Question: I am using Google Maps API v3 on my webpage and currently when the page loads, the search box gets pre-populated with a search term I choose. But I need it to actually then search maps using that term. I can't seem to find any way to do this using only google's API, so I thought perhaps I could simulate an 'enter' key press using this code:
'''
var e = jQuery.Event("keydown");
e.which = 13;
$("#pac-input").trigger(e);
'''
('#pac-input' is the id of the '<input>' tag on the map)
However this doesn't seem to work.
So how can I force a search on the page load?
This is the search box I'm talking about

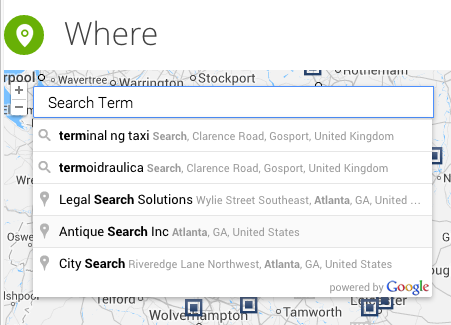
Answer: The first thing you have to think about is not which event has to be triggered, it's more important to know to trigger the events.
The predictions will be loaded asynchronously, so you must wait until they are available. There will not fire any event when the predictions are available, but you may observe the 'DOMNodeInserted'-event of the body(the dropdown will be inserted there) and check if the nodes have the className 'pac-item' (it's the className of the items in the dropdown).
Then these events must be triggered on the input:
1. keydown with keyCode:40 (to move to the first prediction in the dropdown)
2. keydown with keyCode:13 (to select/activate the prediction)
3. focus (to activate the input)
4. keydown with keyCode:13 (to send the request)
Example:
'''
var input = document.getElementById('pac-input'),
ac = new google.maps.places.SearchBox(input),
itemsloaded = google.maps.event
.addDomListener(document.body,
'DOMNodeInserted',
function(e){
if(e.target.className==='pac-item'){
//remove the listener
google.maps.event.removeListener(itemsloaded);
//trigger the events
google.maps.event.trigger( input, 'keydown', {keyCode:40})
google.maps.event.trigger( input, 'keydown', {keyCode:13})
google.maps.event.trigger( input, 'focus')
google.maps.event.trigger( input, 'keydown', {keyCode:13})
}
});
'''
In InternetExplorer the 'DOMNodeInserted'-event is supported since V9, in older versions and other browsers that didn't support this event you may check in intervals if there are '.pac-item' present in the document.
Demo: <URL>